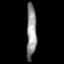
Tissue: prostate
Cell type: T cells
Senescence score: 0.3563
Nuclear area (px): 554
Mean DAPI intensity: 140.069